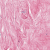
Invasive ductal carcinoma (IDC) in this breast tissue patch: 0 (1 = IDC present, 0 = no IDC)